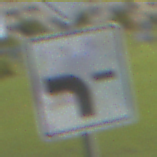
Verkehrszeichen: VerlaufVorfahrtsstrasse6
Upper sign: Vorfahrtsstrasse
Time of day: MorningAfternoon
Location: Outdoor (Suburban)
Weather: PartlyCloudy
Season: NotSpecified
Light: Natural